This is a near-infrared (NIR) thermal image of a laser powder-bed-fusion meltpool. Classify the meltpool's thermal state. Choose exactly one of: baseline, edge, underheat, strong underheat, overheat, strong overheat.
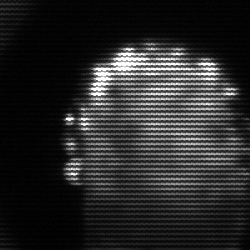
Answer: baseline